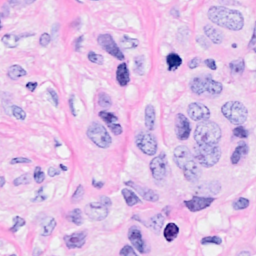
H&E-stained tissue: Breast